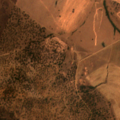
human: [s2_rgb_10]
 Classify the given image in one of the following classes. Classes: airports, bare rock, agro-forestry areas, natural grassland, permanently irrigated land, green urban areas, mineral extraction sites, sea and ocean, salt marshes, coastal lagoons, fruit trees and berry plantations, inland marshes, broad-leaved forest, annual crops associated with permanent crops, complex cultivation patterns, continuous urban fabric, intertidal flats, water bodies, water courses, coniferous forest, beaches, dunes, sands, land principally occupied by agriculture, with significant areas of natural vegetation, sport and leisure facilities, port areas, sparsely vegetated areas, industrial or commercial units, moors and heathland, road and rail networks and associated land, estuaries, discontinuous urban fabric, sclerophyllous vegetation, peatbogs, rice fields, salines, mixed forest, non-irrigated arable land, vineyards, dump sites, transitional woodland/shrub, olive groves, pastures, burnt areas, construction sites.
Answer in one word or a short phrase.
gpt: non-irrigated arable land, permanently irrigated land, pastures, agro-forestry areas